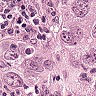
Metastatic tissue present: yes